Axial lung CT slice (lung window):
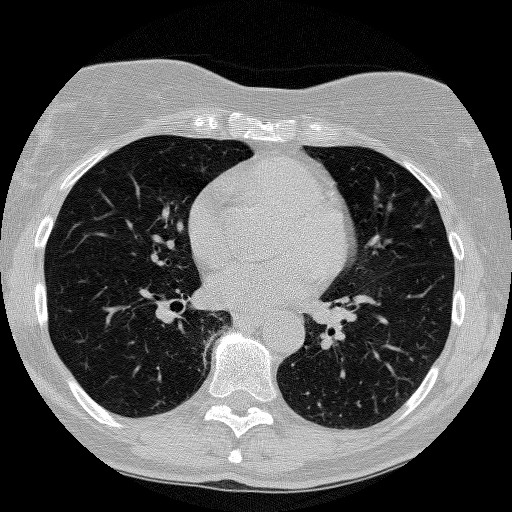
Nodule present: yes
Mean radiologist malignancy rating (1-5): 3.5